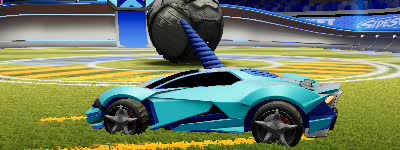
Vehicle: werewolf